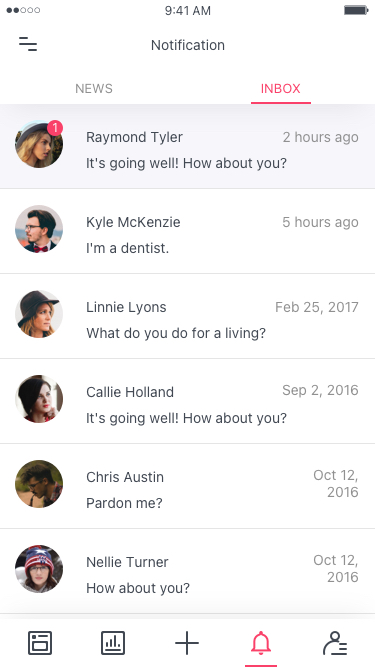
Text in this UI design:
Raymond Tyler (4)
It's going well! How about you?
2m
Kyle McKenzie
I'm a dentist.
5m
Linnie Lyons
What do you do for a living?
Mar 1
Callie Holland
It's going well! How about you?
Feb 18
Mildred Nelson
Hi! Nice to meet you.
Mar 1
Chester Wheeler
It's going well! How about you?
Feb 18
Lelia Sparks
It's going well!
Feb 19
Millie May
Feb. 26, 2018
Chris Austin (2)
Pardon me?
Feb 19
Inbox
Notifications